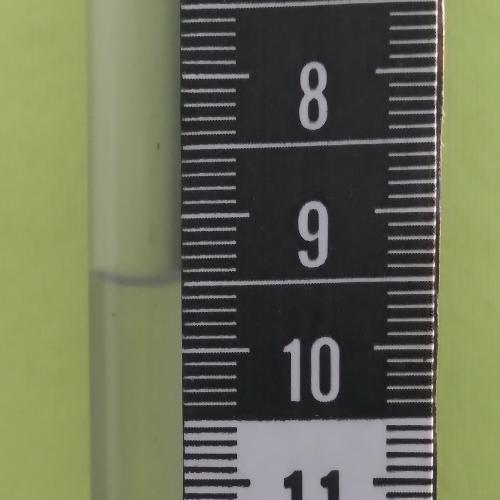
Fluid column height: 9.5 cm